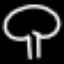
Label: mushroom